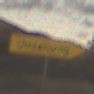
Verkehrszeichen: UmleitungswegweiserRechtsweisend
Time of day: SunriseSunset
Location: Outdoor (RoadRail)
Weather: PartlyCloudy
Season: NotSpecified
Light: Natural